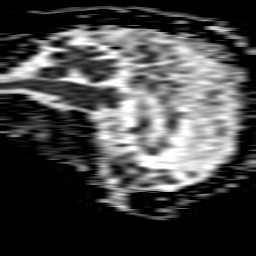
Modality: ADC
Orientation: sagittal
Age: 54
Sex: male
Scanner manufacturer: philips
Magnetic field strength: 1.5 T
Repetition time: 3.815 s
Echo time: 0.09719 s